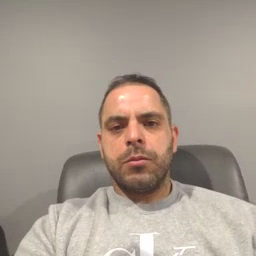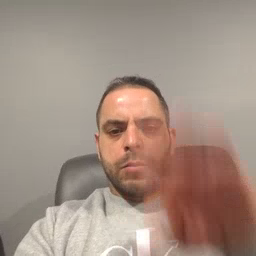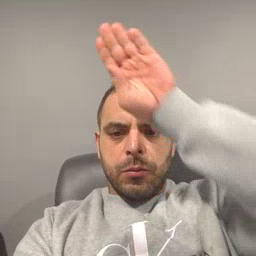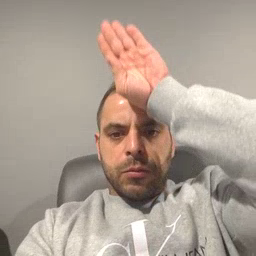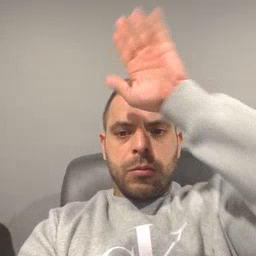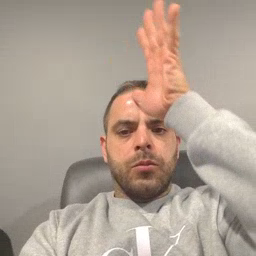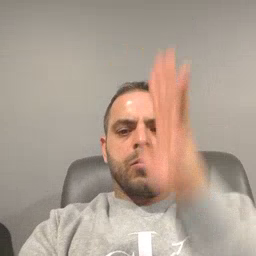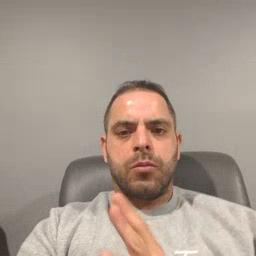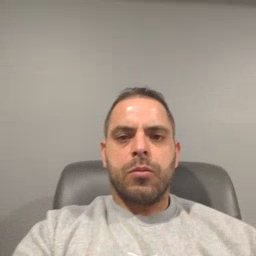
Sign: fireman